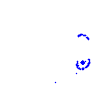
Particle: proton